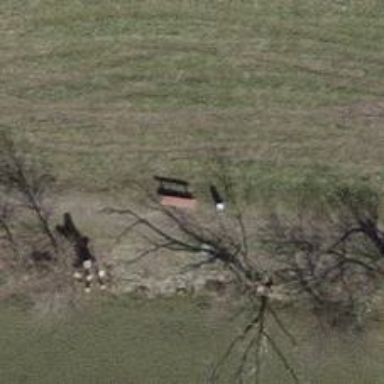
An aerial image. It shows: Red bench.